Question: I created a 'ResourceDictionary' file to store a 'Page''s background color. Next, I referenced that 'ResourceDictionary' in my main page.
While the Visual Studio 2019 (16.7.7) designer correctly renders the 'Page''s background color in red, the running program itself doesn't.

What am I doing wrong?
---
## Here are the sources:
### MainPage.xaml
'''
<Page
x:Class="Test1.MainPage"
xmlns="http://schemas.microsoft.com/winfx/2006/xaml/presentation"
xmlns:d="http://schemas.microsoft.com/expression/blend/2008"
xmlns:x="http://schemas.microsoft.com/winfx/2006/xaml"
xmlns:mc="http://schemas.openxmlformats.org/markup-compatibility/2006"
mc:Ignorable="d">
<Page.Resources>
<ResourceDictionary>
<ResourceDictionary.MergedDictionaries>
<ResourceDictionary Source="Dictionary1.xaml" />
</ResourceDictionary.MergedDictionaries>
</ResourceDictionary>
</Page.Resources>
<StackPanel>
<TextBlock>
Test
</TextBlock>
</StackPanel>
</Page>
'''
### Dictionary1.xaml
'''
<ResourceDictionary
xmlns="http://schemas.microsoft.com/winfx/2006/xaml/presentation">
<Style TargetType="Page">
<Setter Property="Background" Value="Red" />
</Style>
</ResourceDictionary>
'''
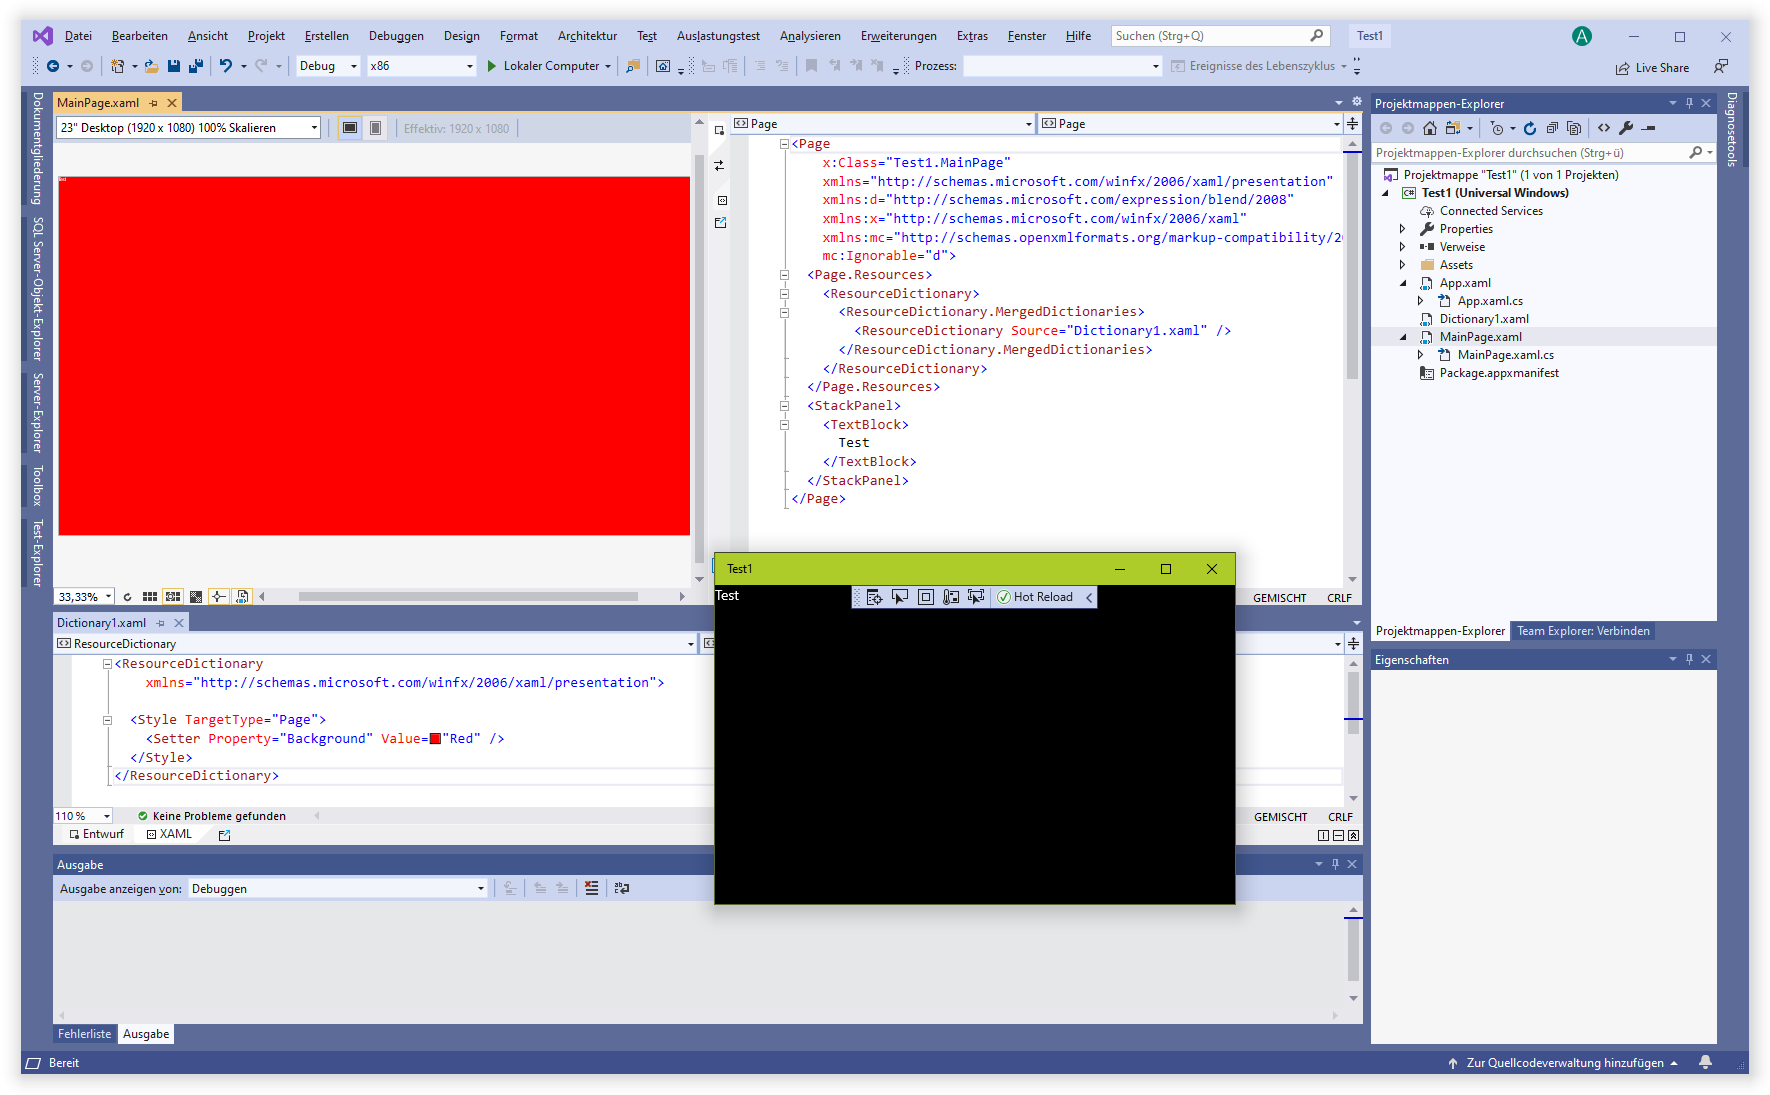
Answer: From Jim Walker @ <URL> :
> the preferred way to change colors in your app is <URL>, which is overriding the system brushes that controls use by creating your own brush with the same key. The class documentation for most controls has a list of resources that you can override.For the 'Page' background, you override the 'ApplicationPageBackgroundThemeBrush' resource:'''
<Application.Resources>
<ResourceDictionary>
<ResourceDictionary.ThemeDictionaries>
<ResourceDictionary x:Key="Default">
<SolidColorBrush x:Key="ApplicationPageBackgroundThemeBrush" Color="Red"/>
<Style TargetType="TextBlock">
<Setter Property="Foreground" Value="Black"/>
</Style>
</ResourceDictionary>
</ResourceDictionary.ThemeDictionaries>
</ResourceDictionary>
</Application.Resources>
'''
(Since it's a <URL>This also assumes that the page background is set to this resource, which it is by default in Visual Studio templates, like this: 'Background="{ThemeResource ApplicationPageBackgroundThemeBrush}"'.